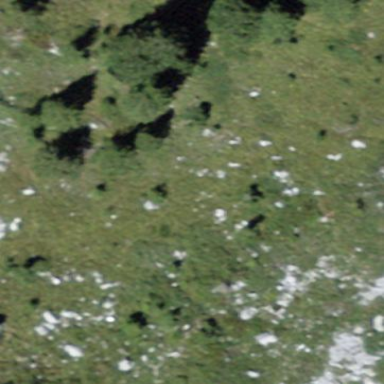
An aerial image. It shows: Patch of scrub vegetation.